Question: I want to create 3 cells in each row, with width & height 104.0f each. But I am getting the output as shown in the screenshot.
The code used is given below. Since I am new to UICollectionView, I have no idea how to implement this. Where do I design the cells incase if frames are different for all?

'''
- (void)viewDidLoad
{
....
UICollectionViewFlowLayout *layout=[[UICollectionViewFlowLayout alloc] init];
dealListCollectionView=[[UICollectionView alloc] initWithFrame:CGRectMake(1.0f, 1.0f, 320.0f, 525.0f) collectionViewLayout:layout];
[dealListCollectionView setDataSource:self];
[dealListCollectionView setDelegate:self];
[dealListCollectionView registerClass:[UICollectionViewCell class] forCellWithReuseIdentifier:@"cellIdentifier"];
[dealListCollectionView setBackgroundColor:[UIColor lightGrayColor]];
[self.view addSubview:dealListCollectionView];
}
- (NSInteger)collectionView:(UICollectionView *)collectionView numberOfItemsInSection:(NSInteger)section
{
return 10;
}
- (UICollectionViewCell *)collectionView:(UICollectionView *)collectionView cellForItemAtIndexPath:(NSIndexPath *)indexPath
{
UICollectionViewCell *cell=[collectionView dequeueReusableCellWithReuseIdentifier:@"cellIdentifier" forIndexPath:indexPath];
cell.backgroundColor=[UIColor greenColor];
return cell;
}
- (CGSize)collectionView:(UICollectionView *)collectionView layout:(UICollectionViewLayout*)collectionViewLayout sizeForItemAtIndexPath:(NSIndexPath *)indexPath
{
return CGSizeMake(104, 104);
}
- (UIEdgeInsets)collectionView:(UICollectionView *)collectionView layout:(UICollectionViewLayout*)collectionViewLayout insetForSectionAtIndex:(NSInteger)section {
return UIEdgeInsetsMake(0, 0, 0, 0);
}
- (UIEdgeInsets)insetsForItemAtIndexPath:(NSIndexPath *)indexPath {
return UIEdgeInsetsMake(2, 2, 2, 2);
}
'''
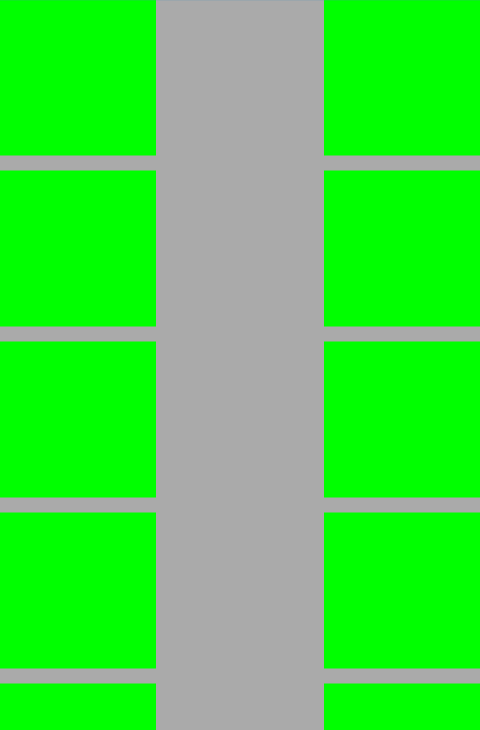
Answer: The below code solved my problem :
'''
- (CGFloat)collectionView:(UICollectionView *)collectionView layout:(UICollectionViewLayout*)collectionViewLayout minimumInteritemSpacingForSectionAtIndex:(NSInteger)section {
return 2.0;
}
- (CGFloat)collectionView:(UICollectionView *)collectionView layout:(UICollectionViewLayout*)collectionViewLayout minimumLineSpacingForSectionAtIndex:(NSInteger)section {
return 2.0;
}
'''